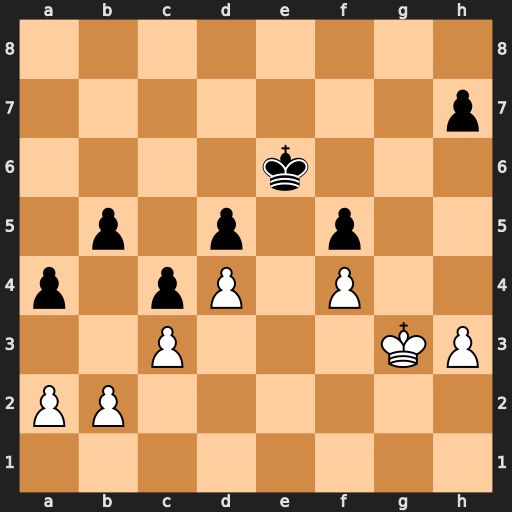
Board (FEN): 8/7p/4k3/1p1p1p2/p1pP1P2/2P3KP/PP6/8
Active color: w
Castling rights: -
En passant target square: -
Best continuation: Kh4 Kf6 Kh5 b4 a3